Question: Why won't the green button center within the red parent div?
CSS
'''
.button_green {
background-image: url('../Images/btn_bg.jpg');
width: 202px;
height: 30px;
text-align: center;
text-transform: capitalize;
color: white;
text-shadow: 2px 2px #000;
font-family: Arial;
vertical-align: text-bottom;
display: inline-block;
margin: 0 auto;
}
#col2_rightbuttons span {
display:inline-block;
vertical-align:middle;
margin:5 auto 0 auto;
}
'''
HTML:
'''
<div id="col2_rightbuttons" style="background-color:red;">
<div class="button_green">
<span>test2</span>
</div>
</div>
'''

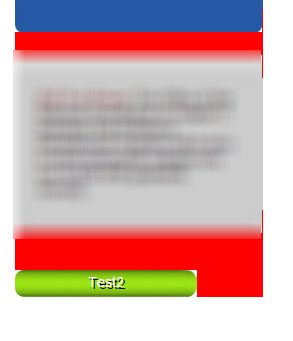
Answer: Try 'display: block' instead of 'inline-block'. Plus, no need for span inside div - just combine the two and use a single element, preferably the more semantically correct 'button'.